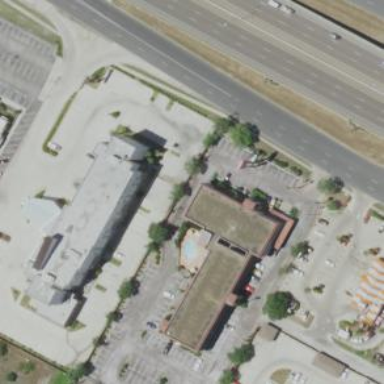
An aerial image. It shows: Hotel building.